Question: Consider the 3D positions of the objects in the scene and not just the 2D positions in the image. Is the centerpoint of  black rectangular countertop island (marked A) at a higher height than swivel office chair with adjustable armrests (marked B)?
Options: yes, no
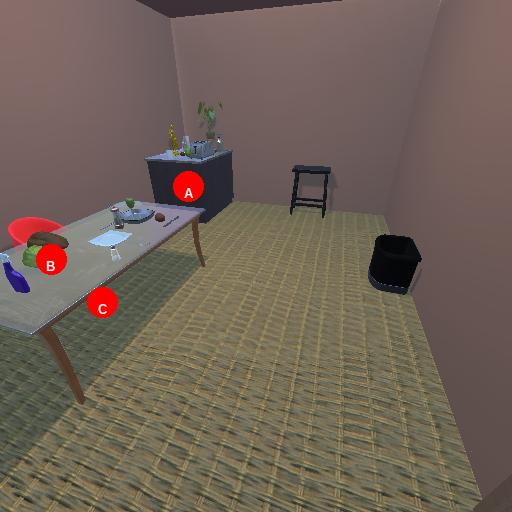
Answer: yes